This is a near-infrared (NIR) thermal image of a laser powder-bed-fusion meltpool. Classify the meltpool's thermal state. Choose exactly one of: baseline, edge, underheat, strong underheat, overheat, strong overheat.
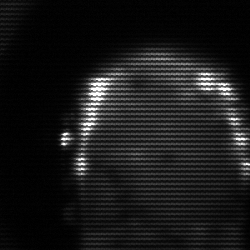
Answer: baseline